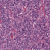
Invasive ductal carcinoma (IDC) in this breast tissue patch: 1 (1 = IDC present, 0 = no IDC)